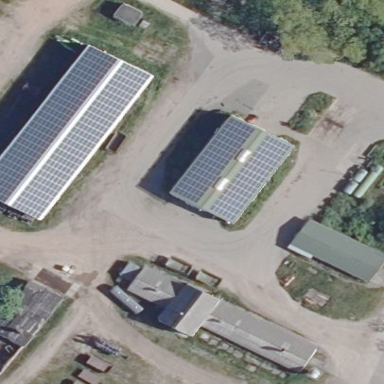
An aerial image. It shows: Solar photovoltaic panel generator on farm auxiliary building. The small installation generates electricity from solar energy.